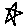
Label: star